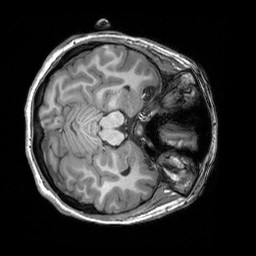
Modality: T1w
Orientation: axial
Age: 20
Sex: female
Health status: healthy
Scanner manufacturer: siemens
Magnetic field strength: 3 T
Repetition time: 2.3 s
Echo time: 0.00303 s